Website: home-depot
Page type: customer-info-address
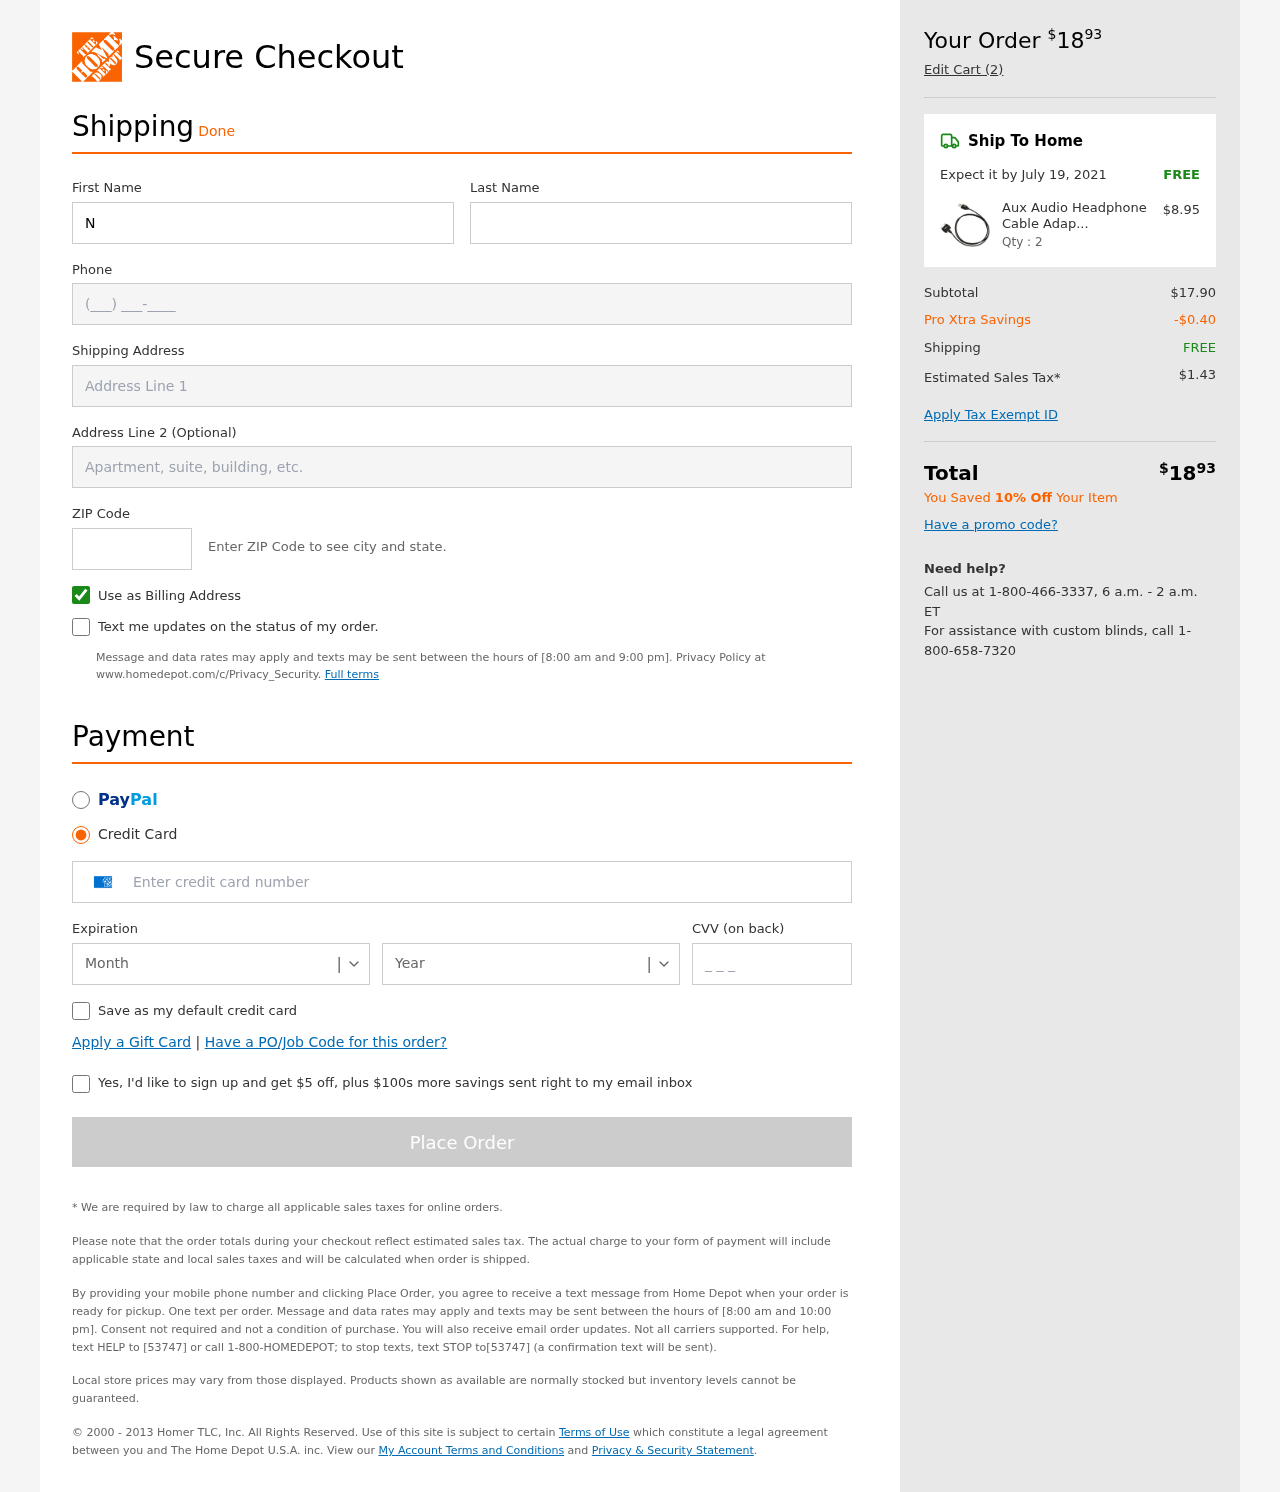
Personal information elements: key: PII_CARD_CVV
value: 9612
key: PII_CARD_EXPIRY_MONTH
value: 01
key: PII_CARD_EXPIRY_YEAR
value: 27
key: PII_CARD_NUMBER
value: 3766 4745 5987 317
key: PII_FIRSTNAME
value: Nancy
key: PII_LASTNAME
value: Smith
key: PII_PHONE
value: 5657315807
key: PII_POSTCODE
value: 15287
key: PII_STREET
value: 8938 Paul Orchard Apt. 697
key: PII_STREET2
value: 4592 Jacob Wall Apt. 009
Product elements: key: PRODUCT1_NAME
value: Aux Audio Headphone Cable Adapter Splitter
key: PRODUCT1_PRICE
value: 8.95
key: PRODUCT1_QUANTITY
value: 2
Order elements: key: ORDER_TOTAL
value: $1893
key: ORDER_NUM_ITEMS
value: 2
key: ORDER_DELIVERY_DATE
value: July 19, 2021
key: ORDER_SHIPPING_COST
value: FREE
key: ORDER_SUBTOTAL
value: $17.90
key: ORDER_DISCOUNT
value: -$0.40
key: ORDER_SHIPPING_COST2
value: FREE
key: ORDER_TAX
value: $1.43
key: ORDER_TOTAL2
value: $1893
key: ORDER_SAVINGS_MESSAGE
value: You Saved 10% Off Your Item